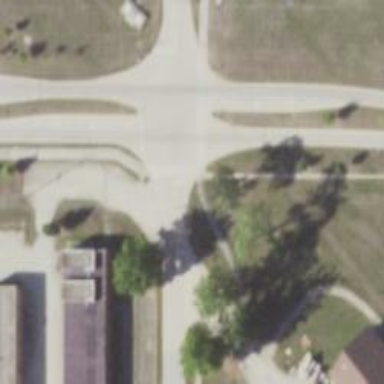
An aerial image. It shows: Marked crossing on the road.